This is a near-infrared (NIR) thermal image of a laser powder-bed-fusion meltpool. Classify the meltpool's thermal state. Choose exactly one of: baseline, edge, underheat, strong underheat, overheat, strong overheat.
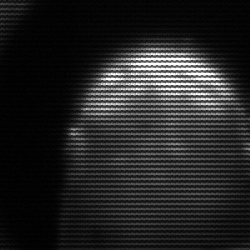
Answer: edge